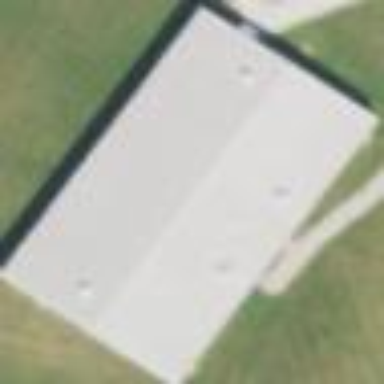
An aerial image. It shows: Prison building with gabled roof.